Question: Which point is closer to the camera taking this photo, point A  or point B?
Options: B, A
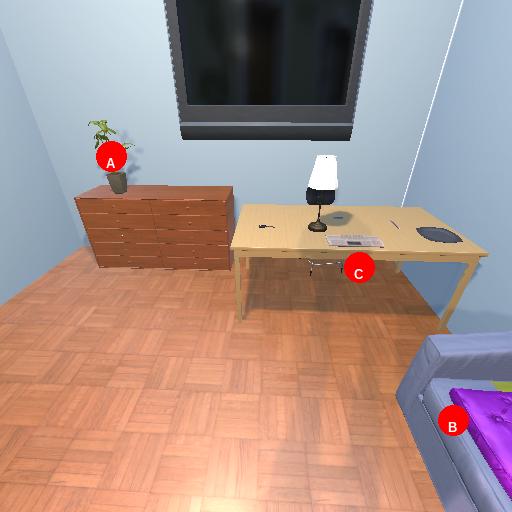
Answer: B